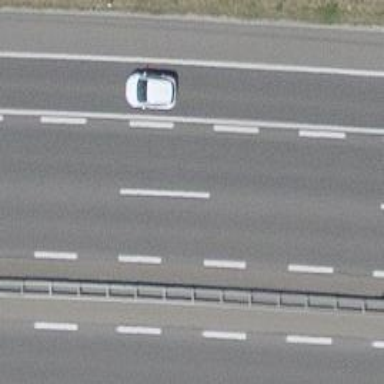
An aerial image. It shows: Motorway.